Interaction volume radius: 10 \u00c5
Interaction volume height: 20 \u00c5
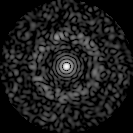
Disorder parameter: 0.8415